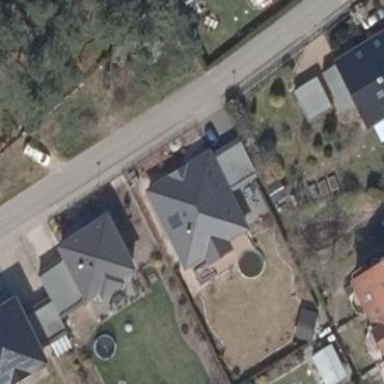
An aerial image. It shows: House with hipped roof in grey color. The roof is oriented along the building structure.